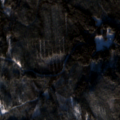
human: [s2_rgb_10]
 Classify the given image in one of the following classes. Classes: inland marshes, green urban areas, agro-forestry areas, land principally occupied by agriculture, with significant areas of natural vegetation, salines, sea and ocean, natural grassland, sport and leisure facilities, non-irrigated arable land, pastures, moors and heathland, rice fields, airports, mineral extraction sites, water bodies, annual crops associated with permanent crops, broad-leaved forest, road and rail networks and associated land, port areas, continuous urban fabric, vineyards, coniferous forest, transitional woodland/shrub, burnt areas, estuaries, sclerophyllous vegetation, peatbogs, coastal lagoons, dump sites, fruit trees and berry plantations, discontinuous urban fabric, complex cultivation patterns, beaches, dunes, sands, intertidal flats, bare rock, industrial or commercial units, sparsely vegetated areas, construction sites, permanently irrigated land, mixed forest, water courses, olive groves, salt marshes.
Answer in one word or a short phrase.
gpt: coniferous forest, mixed forest